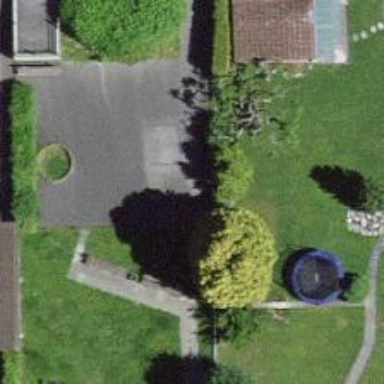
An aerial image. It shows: Playground area for leisure activities on the land.